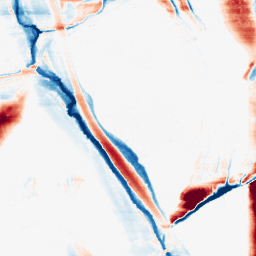
Category: morphological
Decomposition family: morphological_ellipse
Decomposition parameters: operation: average
width: 5
height: 50
Upsampling method: sinc_hamming
Upsampling parameters: scale: 8
kernel_size: 16
Upsampling scale: 8